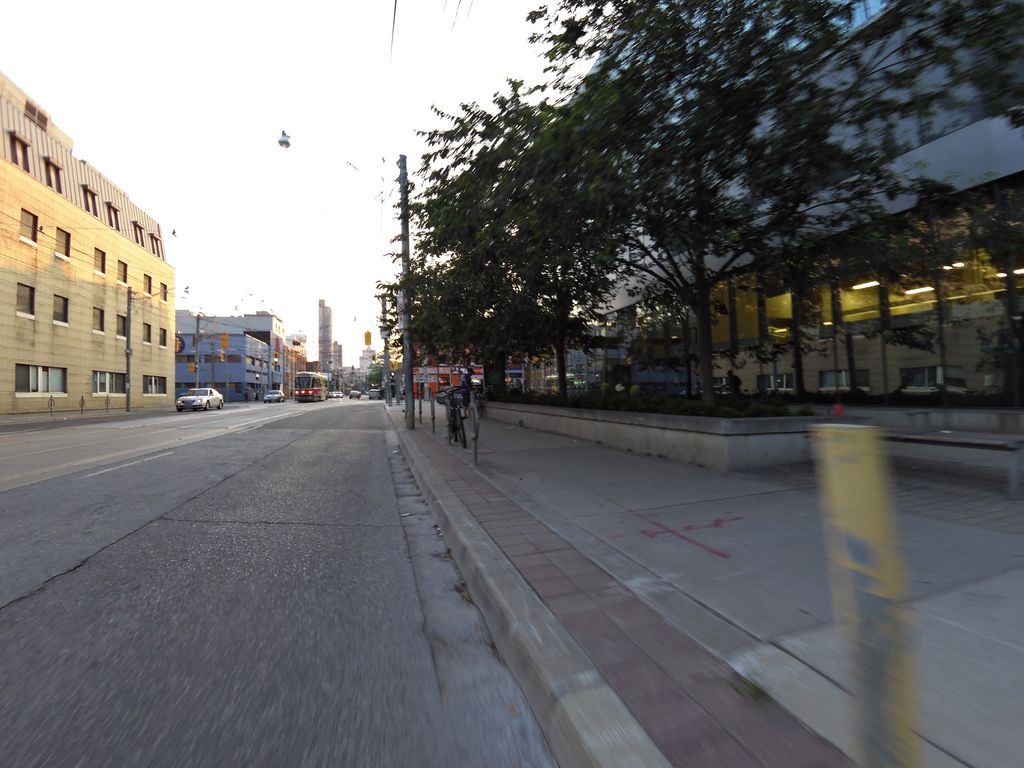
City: toronto